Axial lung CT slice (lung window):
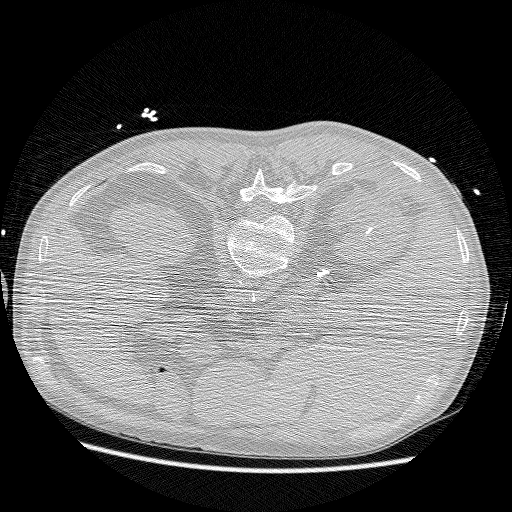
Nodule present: no